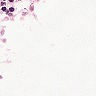
Metastatic tissue present: no